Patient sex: M
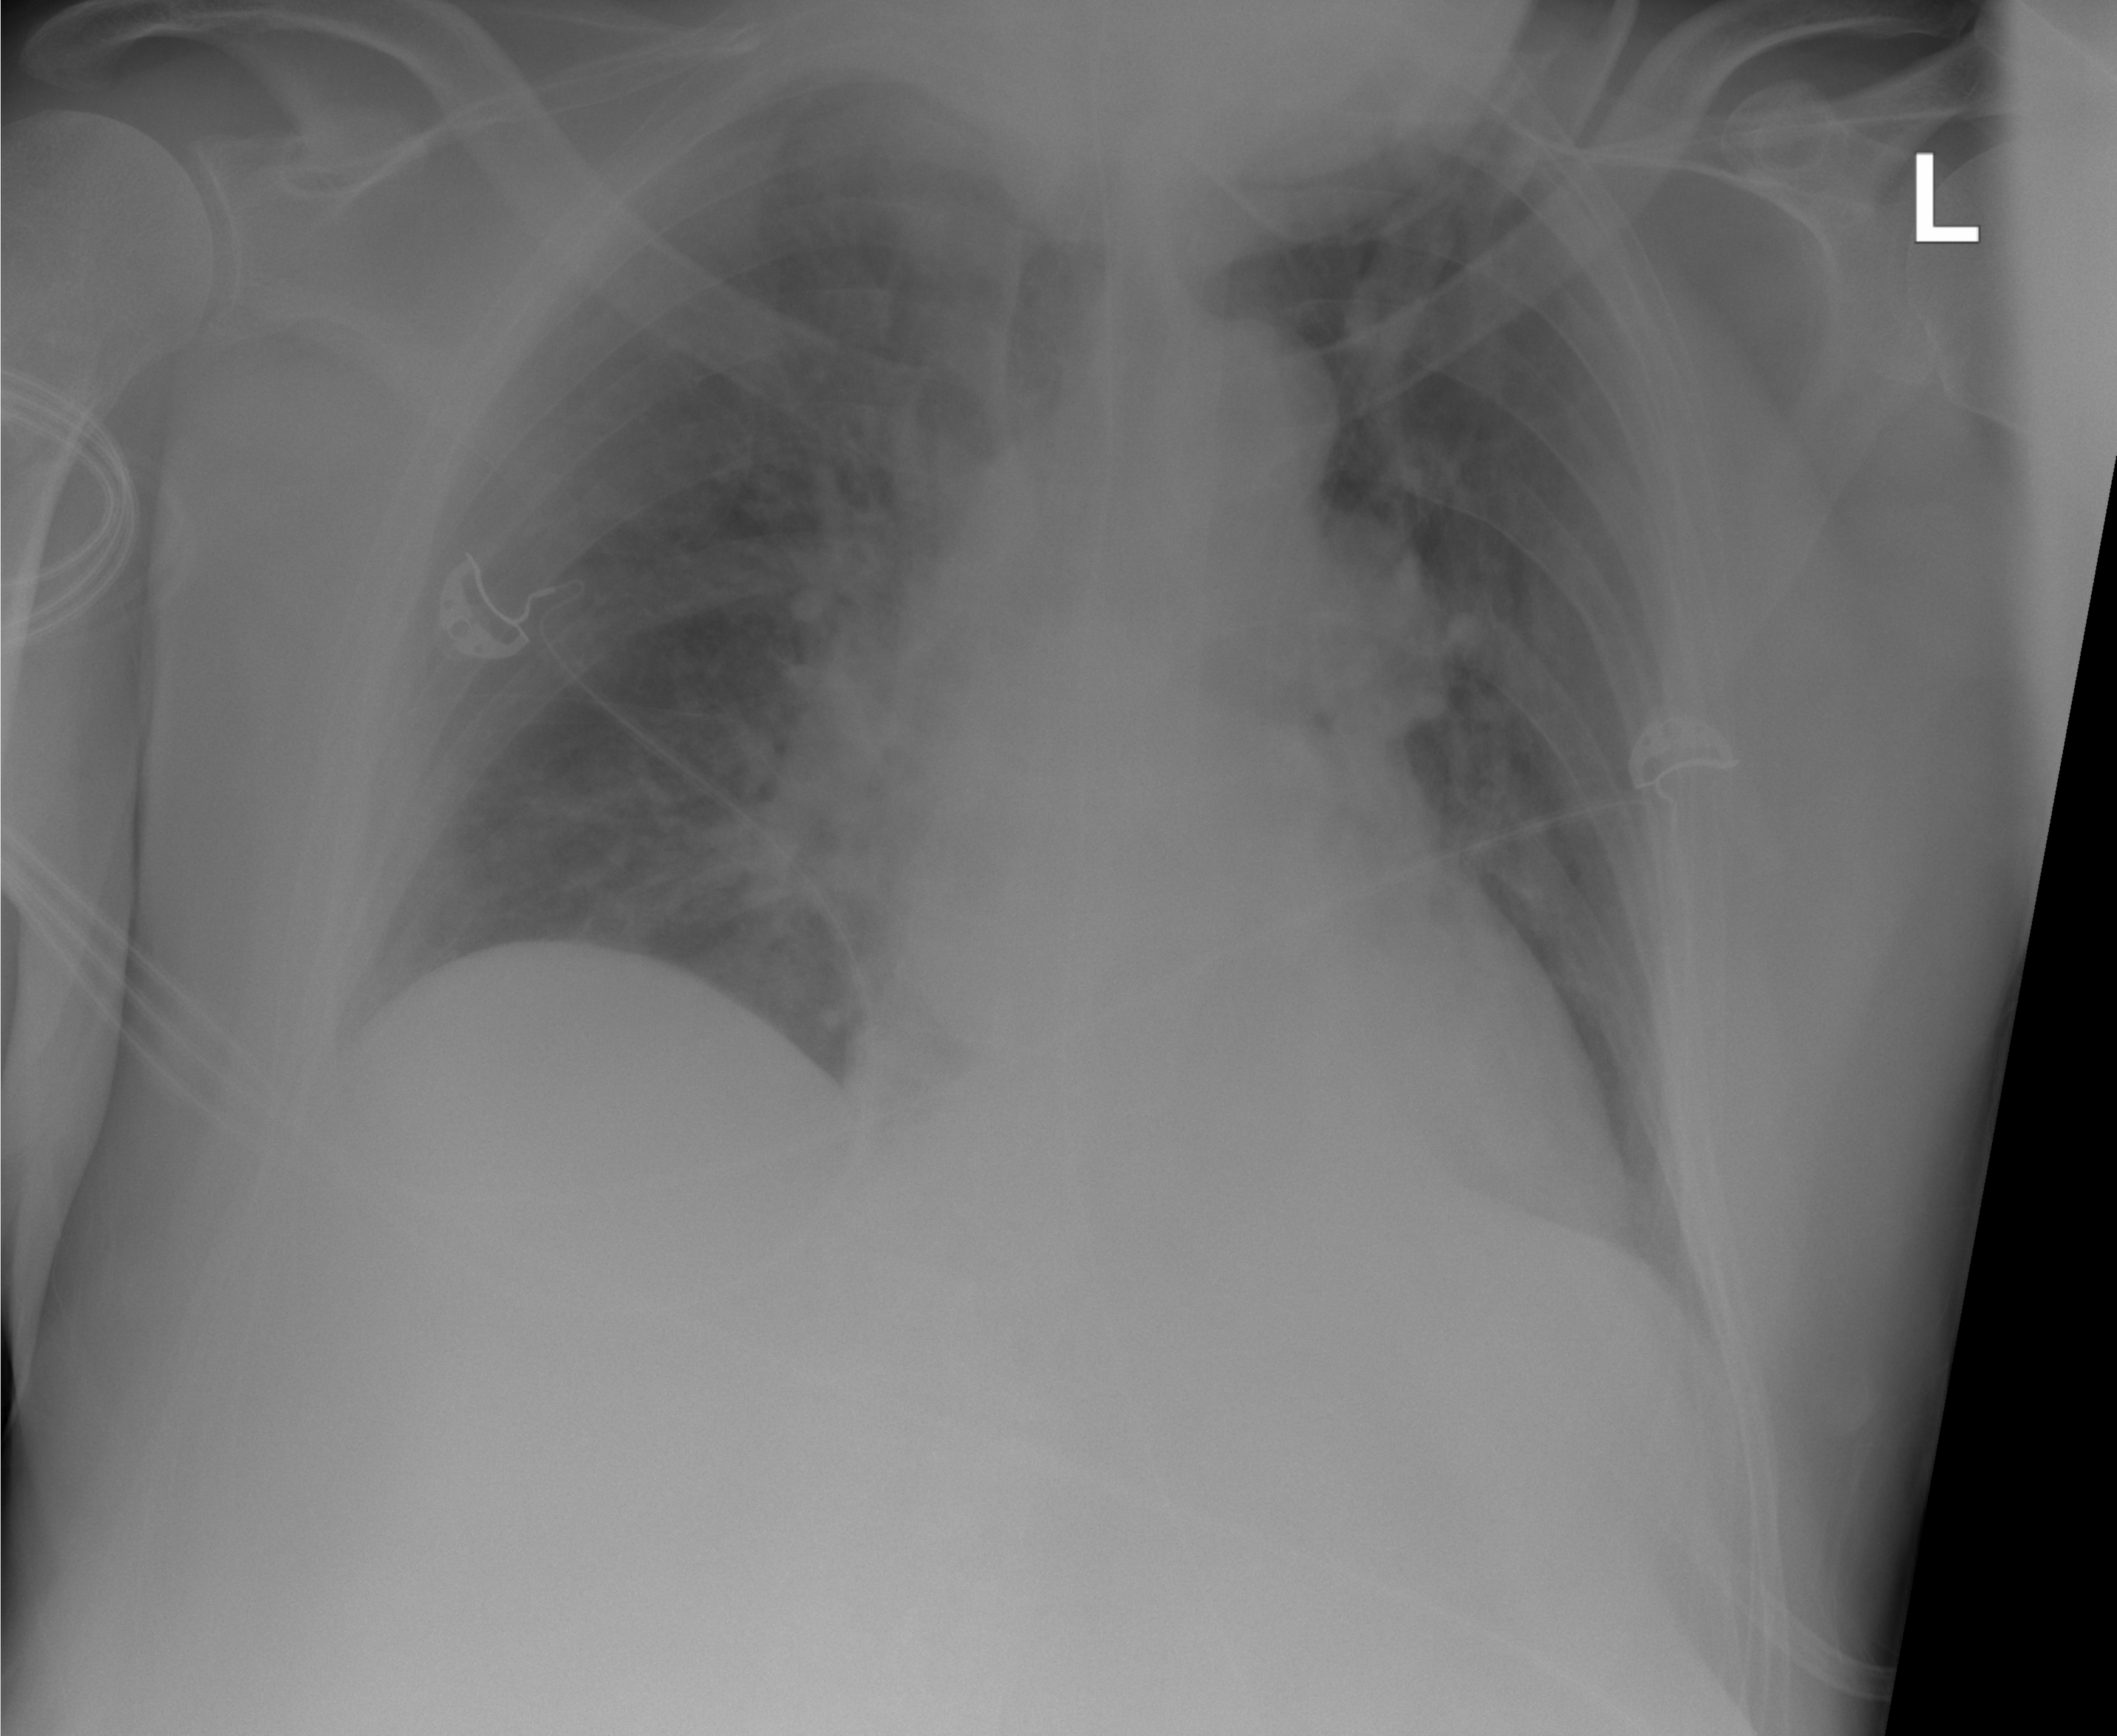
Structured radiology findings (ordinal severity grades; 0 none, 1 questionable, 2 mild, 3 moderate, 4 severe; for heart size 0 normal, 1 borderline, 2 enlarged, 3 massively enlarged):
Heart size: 0
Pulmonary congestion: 1
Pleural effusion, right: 0
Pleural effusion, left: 0
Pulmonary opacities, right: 1
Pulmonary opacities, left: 0
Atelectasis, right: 0
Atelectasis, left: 0